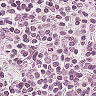
Metastatic tissue present: no